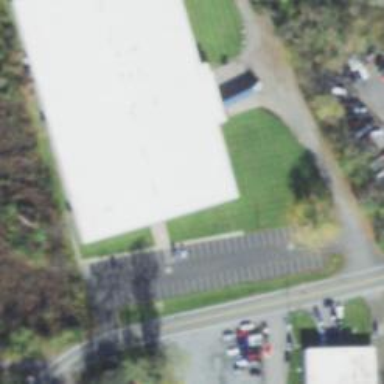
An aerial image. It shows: Warehouse building.